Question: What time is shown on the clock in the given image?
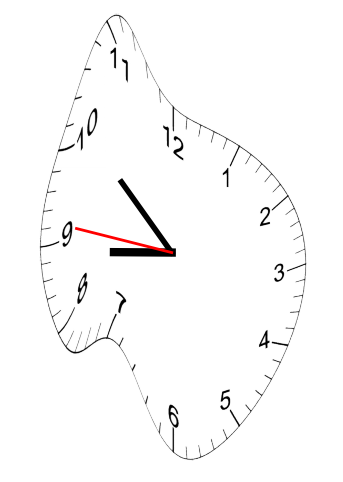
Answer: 08:51:46